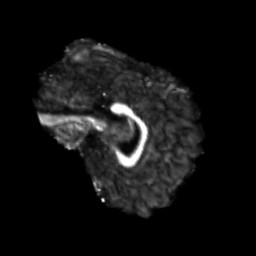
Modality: FA
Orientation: sagittal
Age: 23
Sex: male
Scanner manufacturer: siemens
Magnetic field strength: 3 T
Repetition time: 3.5 s
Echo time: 0.125 s